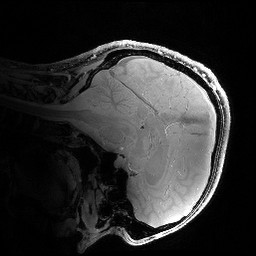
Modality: PDw
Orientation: sagittal
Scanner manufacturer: siemens
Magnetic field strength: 6.98 T
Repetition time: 2.36 s
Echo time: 0.00274 s